高一 · 立体几何学
如图 1-3-20, 一个圆柱形的玻璃瓶的内半径为 $3 \mathrm{~cm}$, 瓶里所装的水深为 $8 \mathrm{~cm}$, 将一个钢球完全浸入水中,瓶中水的高度上升到 $8.5 \mathrm{~cm}$, 求钢球的半径.

图 1-3-20
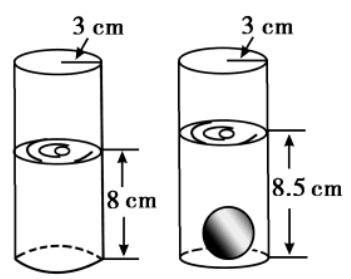
答案: 设球的半径为 $R$, 由题意可得

$\frac{4}{3} \pi R^{3}=\pi \times 3^{2} \times 0.5$,

解得 $R=1.5(\mathrm{~cm})$, 所以所求球的半径为 $1.5 \mathrm{~cm}$.